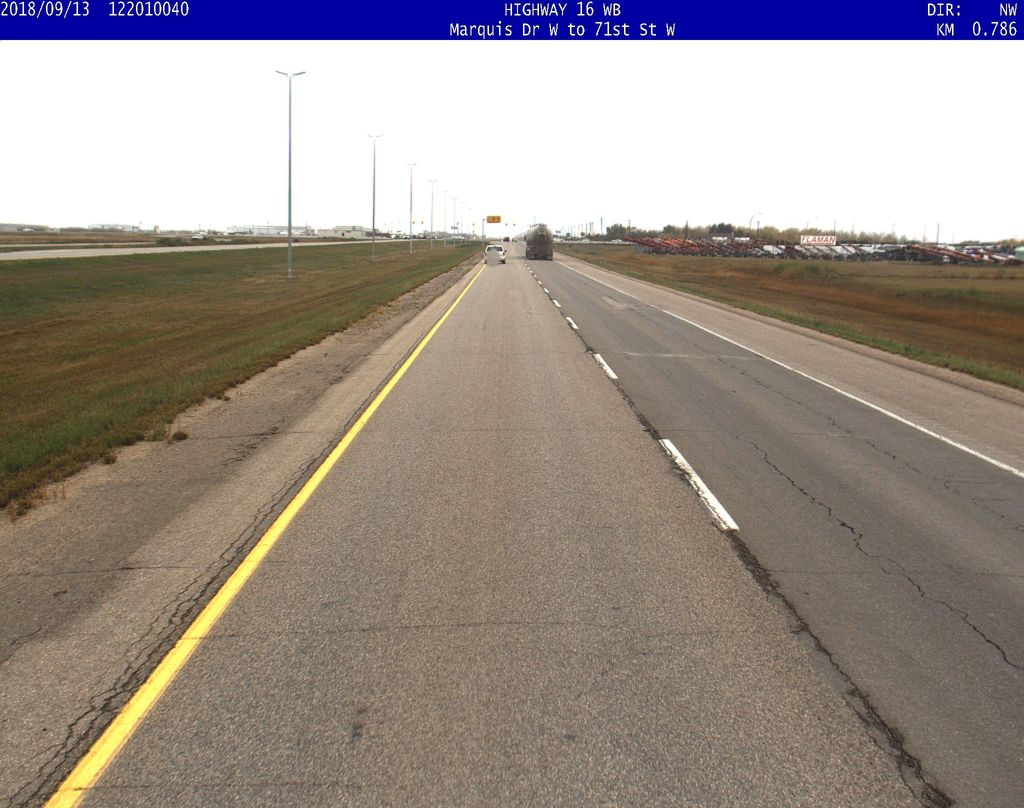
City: saskatoon